Field crop: maize
Growth stage: 2
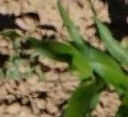
Species: maize